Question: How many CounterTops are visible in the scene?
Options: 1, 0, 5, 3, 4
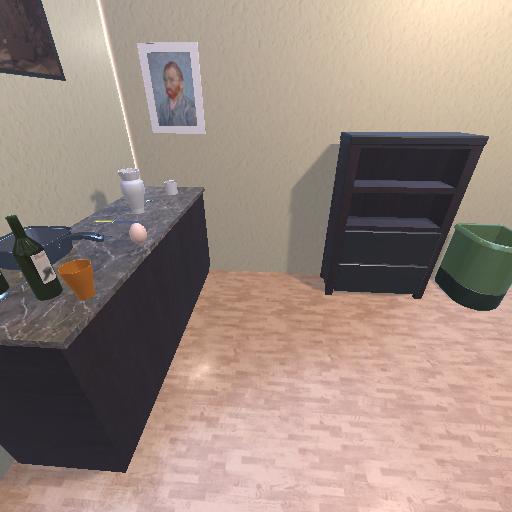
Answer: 1